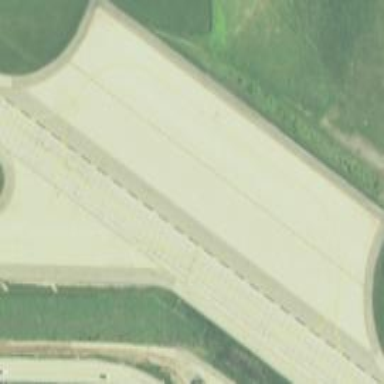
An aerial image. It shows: Apron at the airport.